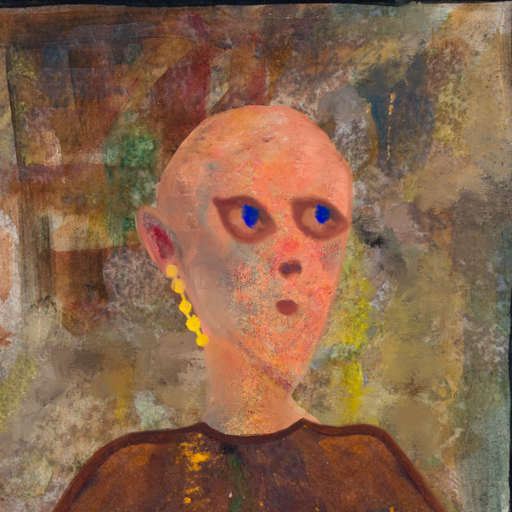
Background: Mosgoul, Head And Neck Side: Irani, Face Side: Mother_And_Son_Mother, Bust: Comrade, Hair Side: Blank, Head Accessory: Blank, Second Necklace: Blank, Necklace: Blank, Baby: Blank